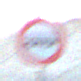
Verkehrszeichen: VerbotKraftomnibusse
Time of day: SunriseSunset
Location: Outdoor (Beach)
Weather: PartlyCloudy
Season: NotSpecified
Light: Natural